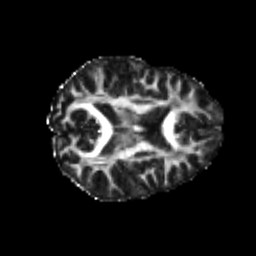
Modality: FA
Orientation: axial
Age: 20
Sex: female
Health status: healthy
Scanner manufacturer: philips
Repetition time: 7.389 s
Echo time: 0.08599 s